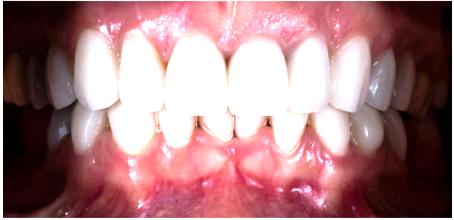
Condition: Gingivitis